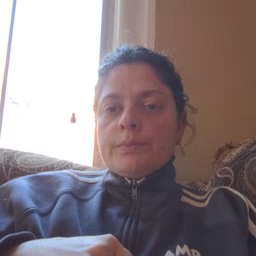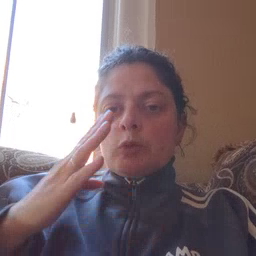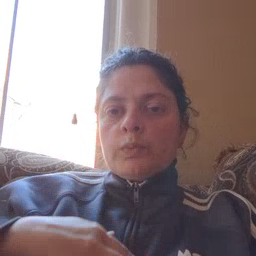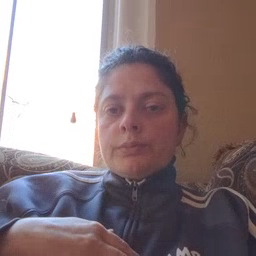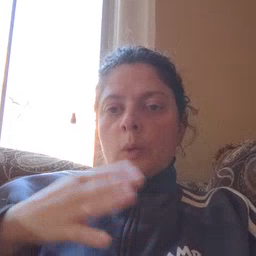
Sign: blue